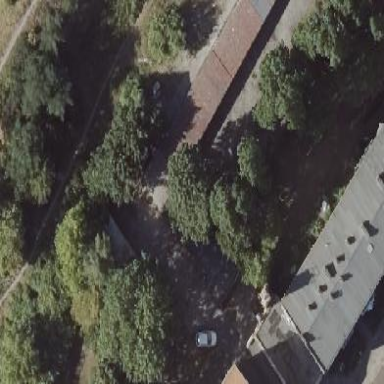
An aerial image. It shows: Group of garages.